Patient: sex M, age 50
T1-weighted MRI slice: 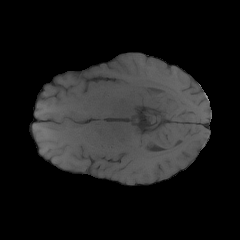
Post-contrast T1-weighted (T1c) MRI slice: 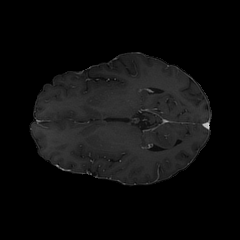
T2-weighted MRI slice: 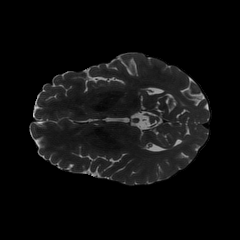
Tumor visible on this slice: no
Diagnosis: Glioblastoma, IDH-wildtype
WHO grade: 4